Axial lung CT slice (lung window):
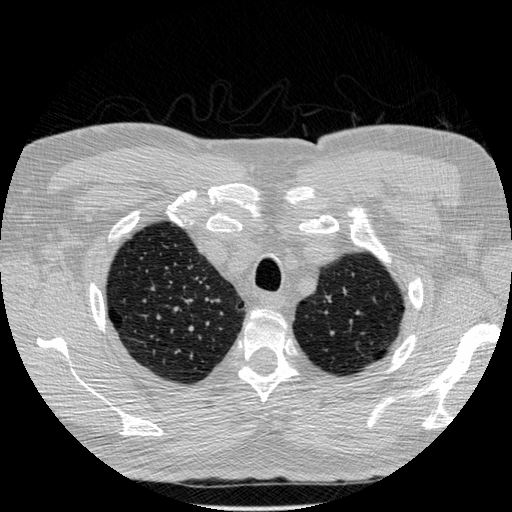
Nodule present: no